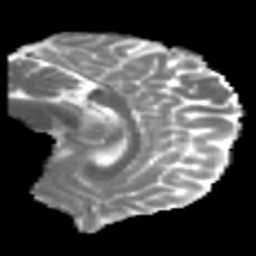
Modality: MD
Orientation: sagittal
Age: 37
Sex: male
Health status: healthy
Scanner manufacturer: philips
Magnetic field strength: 3 T
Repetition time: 10.365 s
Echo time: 0.0712 s